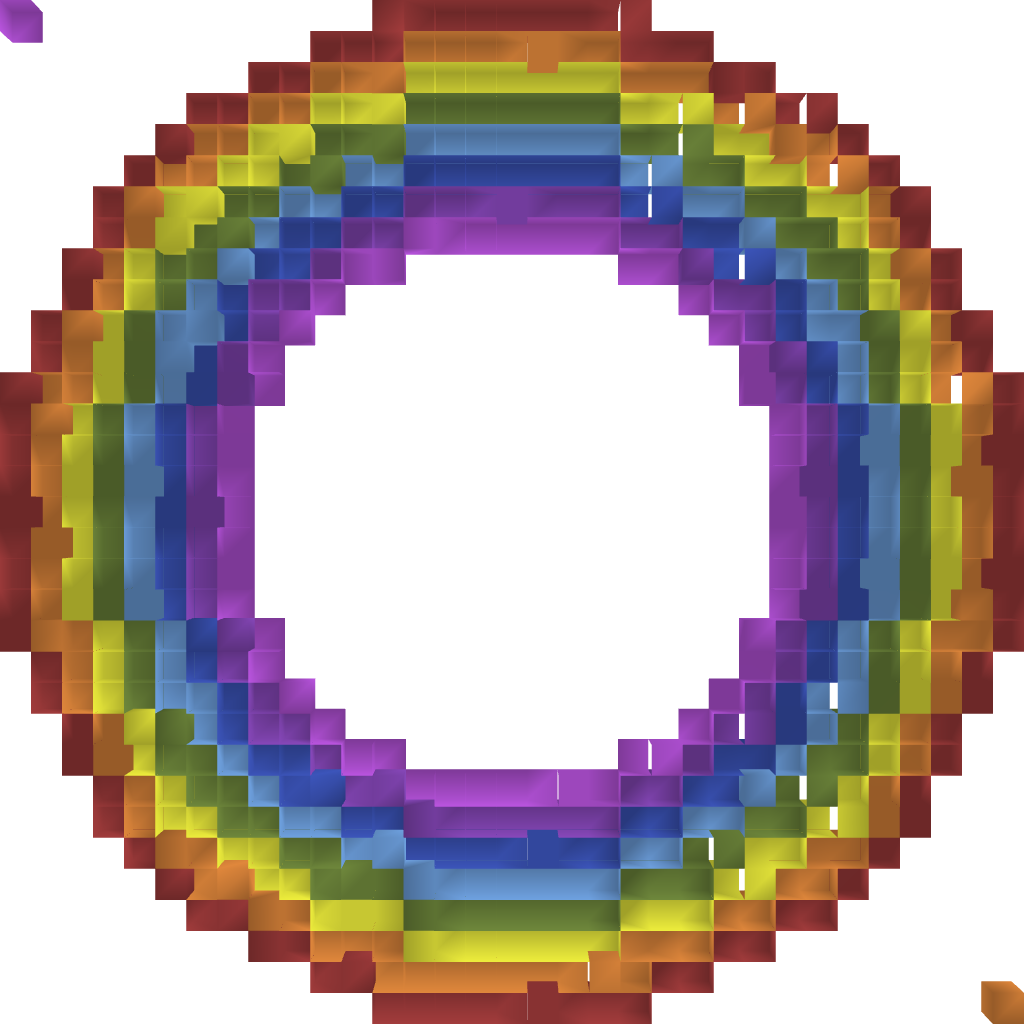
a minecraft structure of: Rainbow! in a circle shape 35 blocks high